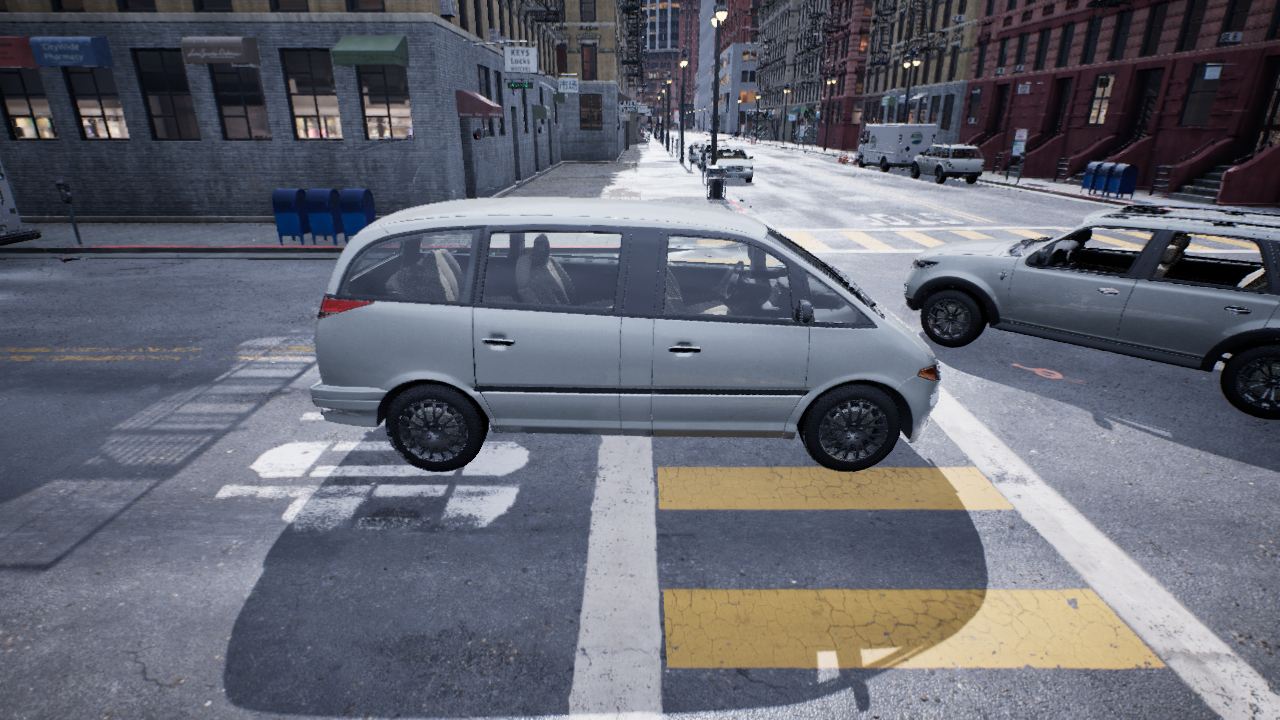
Venue: residential
Lighting: overcast
Vehicle rig: minivan